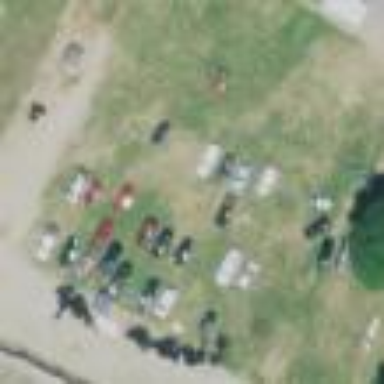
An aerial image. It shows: Paintball pitch for leisure land sports.